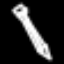
Label: pencil